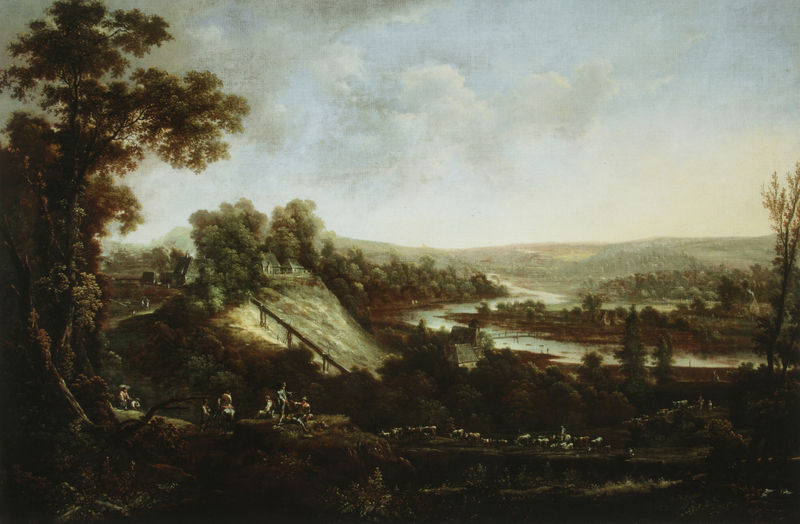
Titel: Die Zeche "Kurprinz Friedrich" bei Freiberg
Künstler: Johann Alexander Thiele
Standort: Dresden
Institution: Gemäldegalerie Alte Meister
Schlagwörter: baum, berg, blau, dunkel, gemälde, himmel, laub, mann, schatten, wasser, weiß, wolken, bäume, fluss, frauen, grün, landschaft, menschen, ocker, ufer, äste, blumen, braun, frau, grau, licht, männer, schwarz, strasse, vordergrund, ausblick, gebäude, gras, haus, hunde, tier, tiere, weg, wiese, wolke, zaun, beige, leute, mensch, bach, feld, flusslauf, horizont, häuser, hügel, kühe, natur, strauch, weide, weite, zweige, brücke, gewässer, hütte, kirche, personen, pflanzen, tal, wald, anhöhe, bauern, kinder, reiter, aussicht, sommer, düster, biegung, genremalerei, abhang, berge, bergig, gebirge, hang, zug, dorf, tag, herde, landschaftsmalerei, herbst, hof, winter, ausflug, hügellandschaft, treiben, figuren, romantik, strom, leiter, querformat, treppe, essen, spielen, geländer, junge, zeigen, frühling, abendstimmung, panorama, spitzweg, rinder, flusslandschaft, gänse, jagd, kurve, landschaftsbild, maison, hügelig, rampe, treck, schafe, hirte, hirten, schäfer, paysage, fleuve, meander, eau, staffagefiguren, mäander, wals, flussbiegung, hühel, gürn, campagne, friedlich, steige, schafherde, lau, häsuer, leitung, stiege, automne, animaux, gens, bäumen, constable, landszene, schütte, bucolique, bachh, eleveur